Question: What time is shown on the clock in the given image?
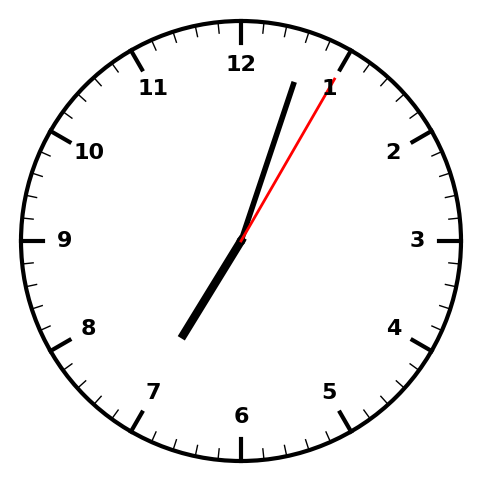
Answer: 07:03:05